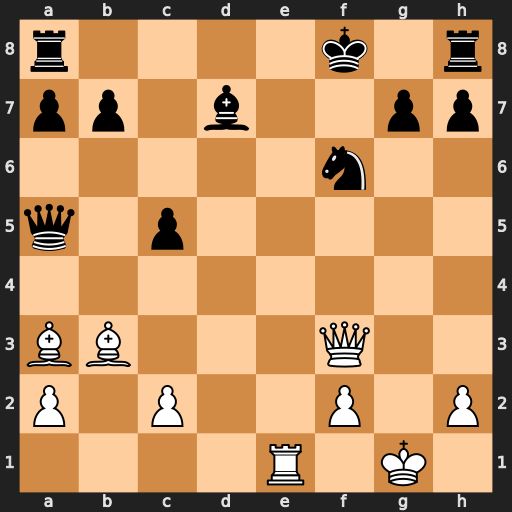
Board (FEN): r4k1r/pp1b2pp/5n2/q1p5/8/BB3Q2/P1P2P1P/4R1K1
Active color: w
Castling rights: -
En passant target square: -
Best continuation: Qe3 Qxe1+ Qxe1